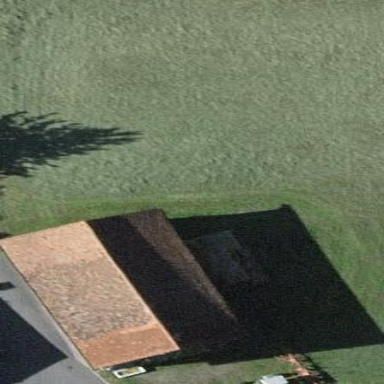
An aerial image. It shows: Barn.